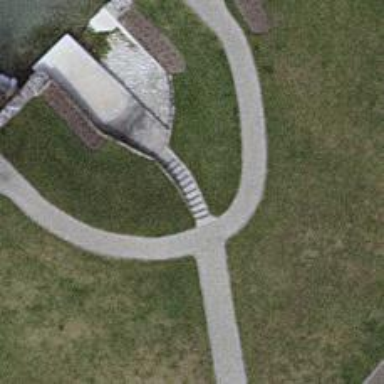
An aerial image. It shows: Road with steps.